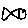
Label: fish